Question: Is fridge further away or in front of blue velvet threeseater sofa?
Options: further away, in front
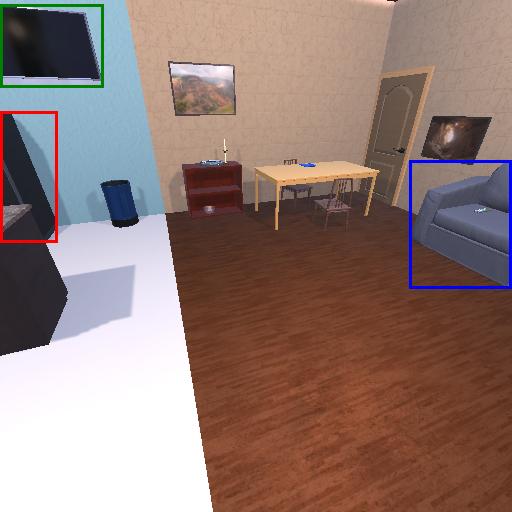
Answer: further away